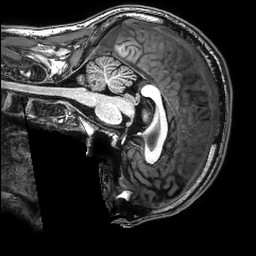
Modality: T1w
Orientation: sagittal
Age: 31
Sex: male
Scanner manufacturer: philips
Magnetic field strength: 3 T
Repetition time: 0.008056 s
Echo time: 0.003686 s